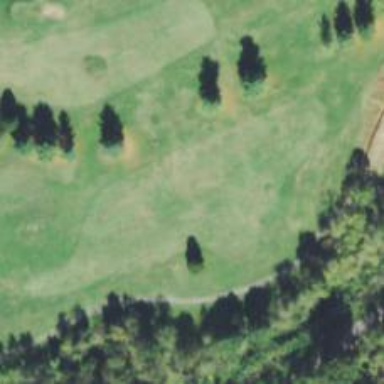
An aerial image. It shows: View of golf hole.